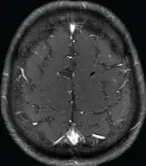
After 9 months , with reduction of the cystic components and the enhancement.
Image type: radiology (mri)